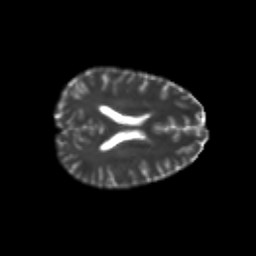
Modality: T2w
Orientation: axial
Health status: healthy
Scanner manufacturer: philips
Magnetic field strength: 3 T
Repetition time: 6.964 s
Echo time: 0.092 s